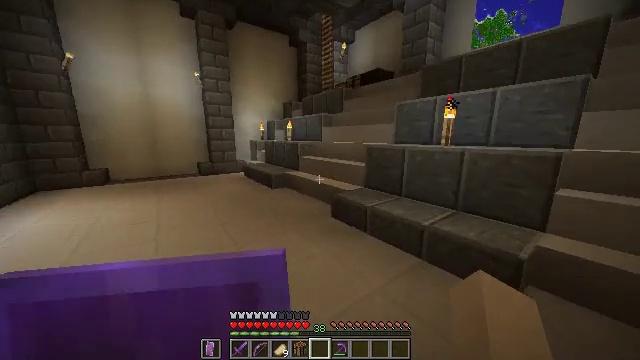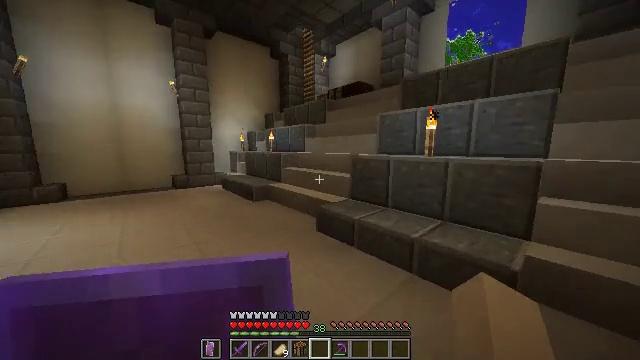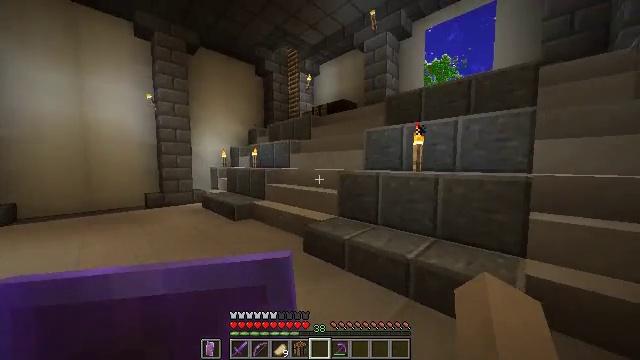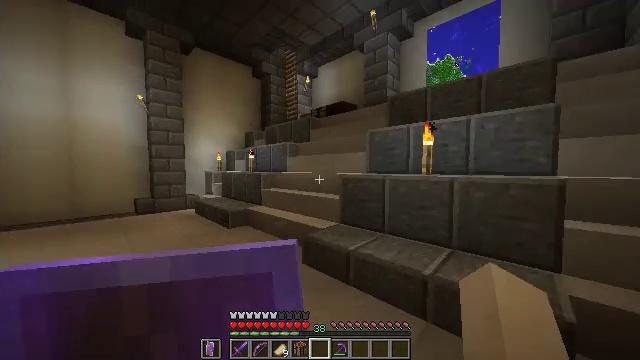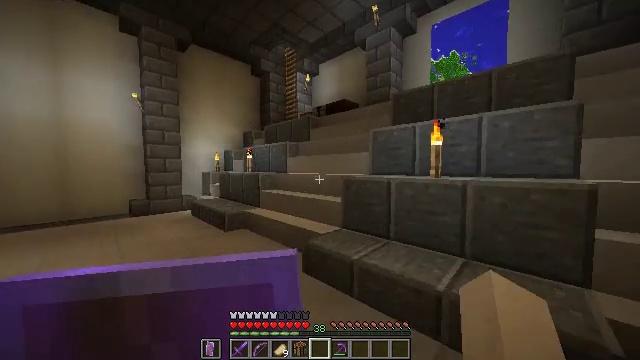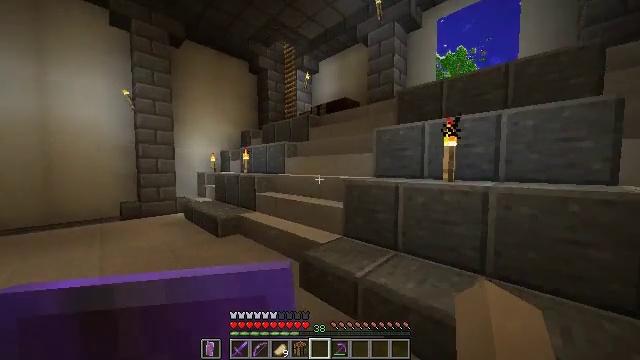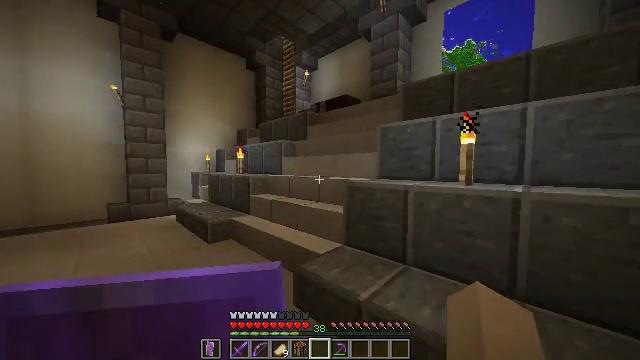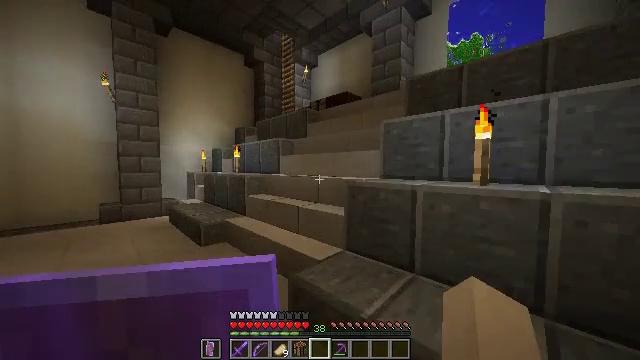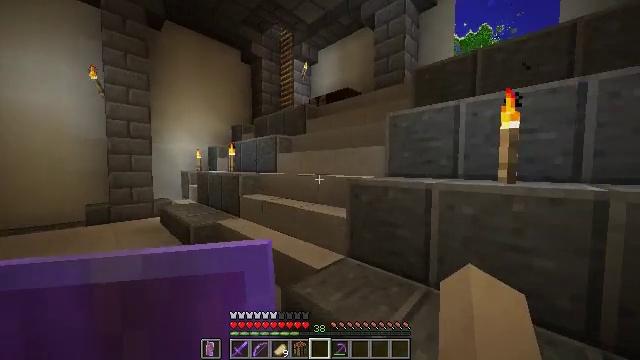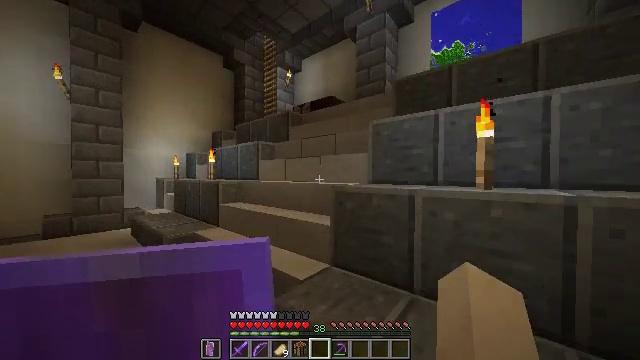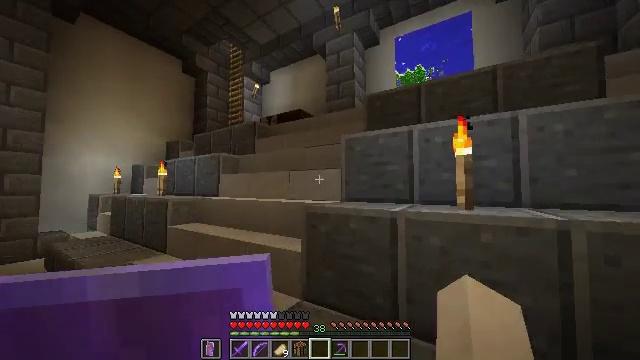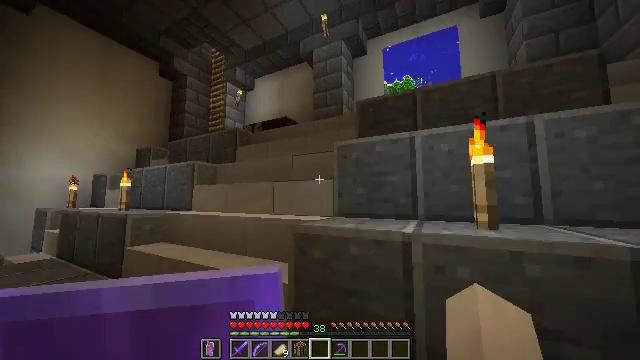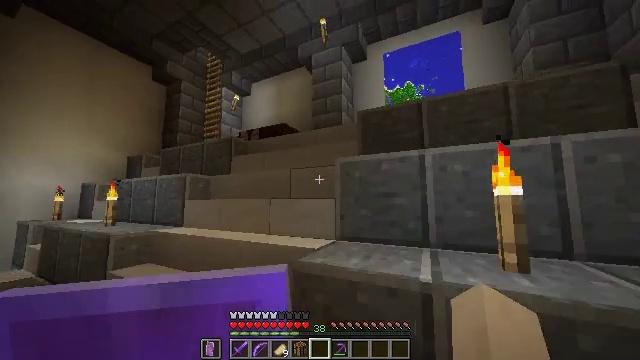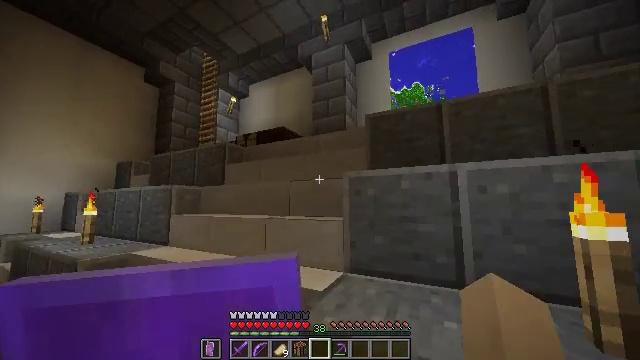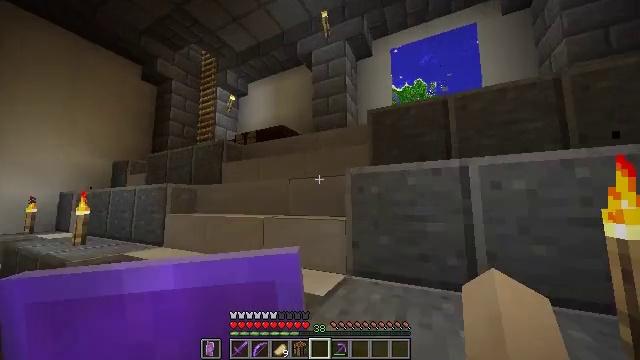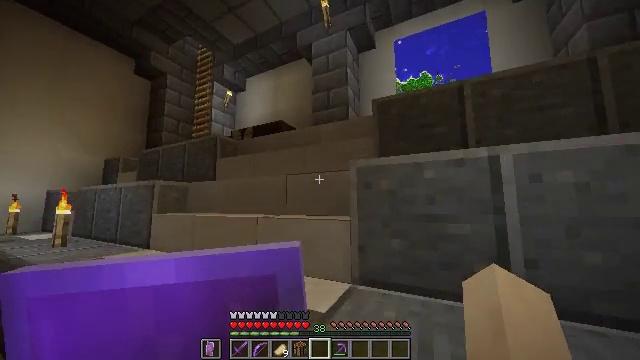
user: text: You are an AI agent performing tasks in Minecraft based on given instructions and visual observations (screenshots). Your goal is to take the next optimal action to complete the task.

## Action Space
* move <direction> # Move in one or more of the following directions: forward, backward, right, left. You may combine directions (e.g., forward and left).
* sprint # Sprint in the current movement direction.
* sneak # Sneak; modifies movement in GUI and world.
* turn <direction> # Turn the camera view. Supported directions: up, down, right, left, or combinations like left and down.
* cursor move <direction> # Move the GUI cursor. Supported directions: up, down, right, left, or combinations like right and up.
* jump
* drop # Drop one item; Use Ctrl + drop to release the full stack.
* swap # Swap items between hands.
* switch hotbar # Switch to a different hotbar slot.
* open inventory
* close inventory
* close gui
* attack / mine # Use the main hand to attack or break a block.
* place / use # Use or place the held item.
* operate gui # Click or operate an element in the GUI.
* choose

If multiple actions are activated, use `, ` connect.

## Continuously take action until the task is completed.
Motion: motion action
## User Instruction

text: Break the glowstone to gather its dust.
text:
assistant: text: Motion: move forward, sprint, turn right and up
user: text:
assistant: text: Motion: move forward, sprint, turn right and up
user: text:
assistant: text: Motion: move forward, sprint, turn up
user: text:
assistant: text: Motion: move forward, sprint
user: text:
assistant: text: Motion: move forward, sprint
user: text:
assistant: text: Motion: move forward, sprint
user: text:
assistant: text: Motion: move forward, sprint
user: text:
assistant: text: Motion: move forward, sprint
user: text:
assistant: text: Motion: move forward, sprint, turn right and up
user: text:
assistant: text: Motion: move forward, sprint, turn right and up
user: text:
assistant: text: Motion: move forward, sprint, turn right and up
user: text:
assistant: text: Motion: move forward, sprint
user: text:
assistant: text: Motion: move forward, sprint
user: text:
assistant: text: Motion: move forward, sprint
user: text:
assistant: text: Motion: move forward, sprint
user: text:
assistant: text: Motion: move forward, sprint
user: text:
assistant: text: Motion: move forward, sprint
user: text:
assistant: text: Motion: move forward, sprint
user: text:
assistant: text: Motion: move forward, sprint
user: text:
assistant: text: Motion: move forward, sprint
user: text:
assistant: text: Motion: move forward, sprint, turn right
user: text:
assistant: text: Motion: move forward, sprint, turn right
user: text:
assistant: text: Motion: move forward, sprint, turn right
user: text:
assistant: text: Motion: move forward, sprint
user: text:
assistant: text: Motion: move forward, sprint
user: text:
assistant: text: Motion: move forward, sprint
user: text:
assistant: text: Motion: move forward, sprint, turn right
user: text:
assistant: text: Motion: move forward, sprint
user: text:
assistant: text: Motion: move forward, sprint
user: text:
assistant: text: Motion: move forward, sprint